Chest X-ray. View position: PA
Patient age: 29
Patient sex: F
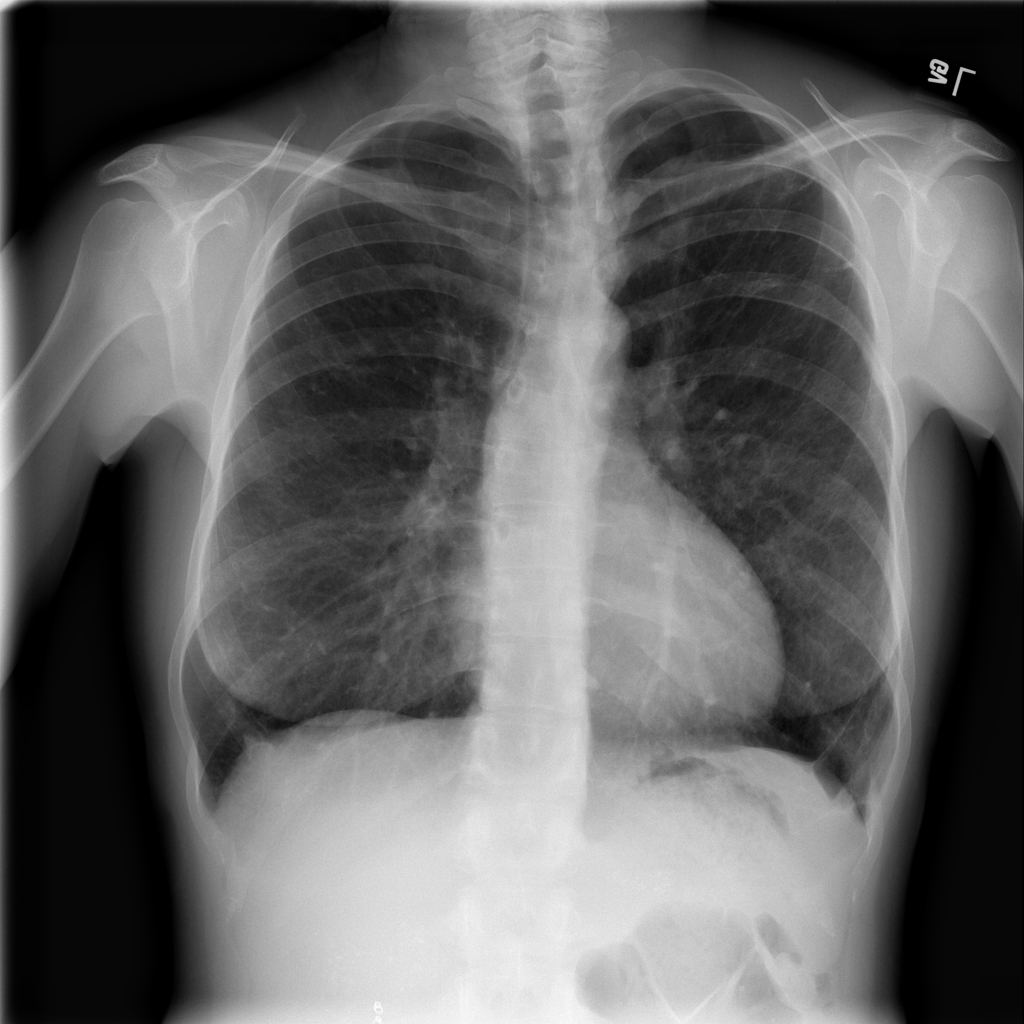
Finding: Pneumothorax